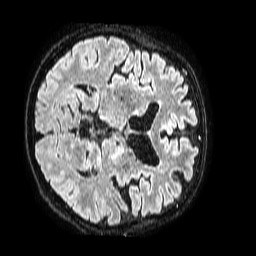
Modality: FLAIR
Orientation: axial
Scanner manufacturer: philips
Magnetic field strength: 1.5 T
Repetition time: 4.8 s
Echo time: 0.3 s